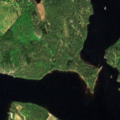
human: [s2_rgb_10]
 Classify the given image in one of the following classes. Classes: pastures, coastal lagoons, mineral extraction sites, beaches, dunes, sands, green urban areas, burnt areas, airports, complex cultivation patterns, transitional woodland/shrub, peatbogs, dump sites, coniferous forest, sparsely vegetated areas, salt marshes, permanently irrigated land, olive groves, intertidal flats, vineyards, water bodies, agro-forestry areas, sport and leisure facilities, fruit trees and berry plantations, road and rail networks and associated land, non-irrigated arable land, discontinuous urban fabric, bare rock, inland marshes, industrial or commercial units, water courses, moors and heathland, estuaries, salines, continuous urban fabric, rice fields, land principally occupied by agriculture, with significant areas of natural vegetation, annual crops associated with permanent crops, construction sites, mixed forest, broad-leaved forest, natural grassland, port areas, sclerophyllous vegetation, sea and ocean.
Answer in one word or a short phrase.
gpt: broad-leaved forest, coniferous forest, mixed forest, water bodies